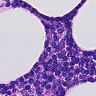
Metastatic tissue present: no